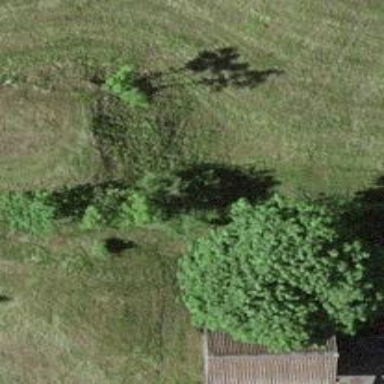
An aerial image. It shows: Unpaved path.